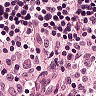
Metastatic tissue present: no